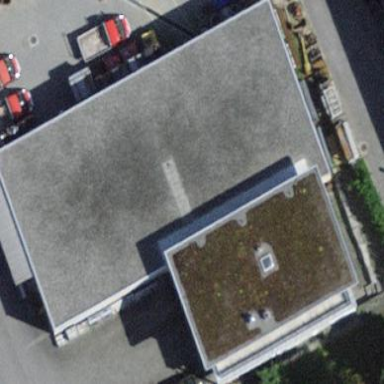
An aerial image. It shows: Commercial building.